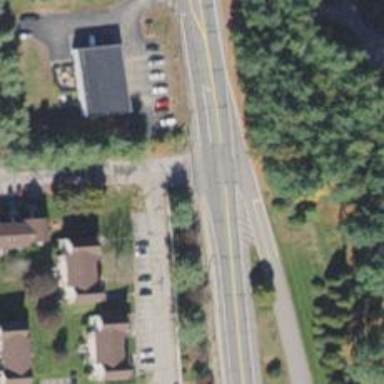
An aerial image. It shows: Road with stop sign.